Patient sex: M
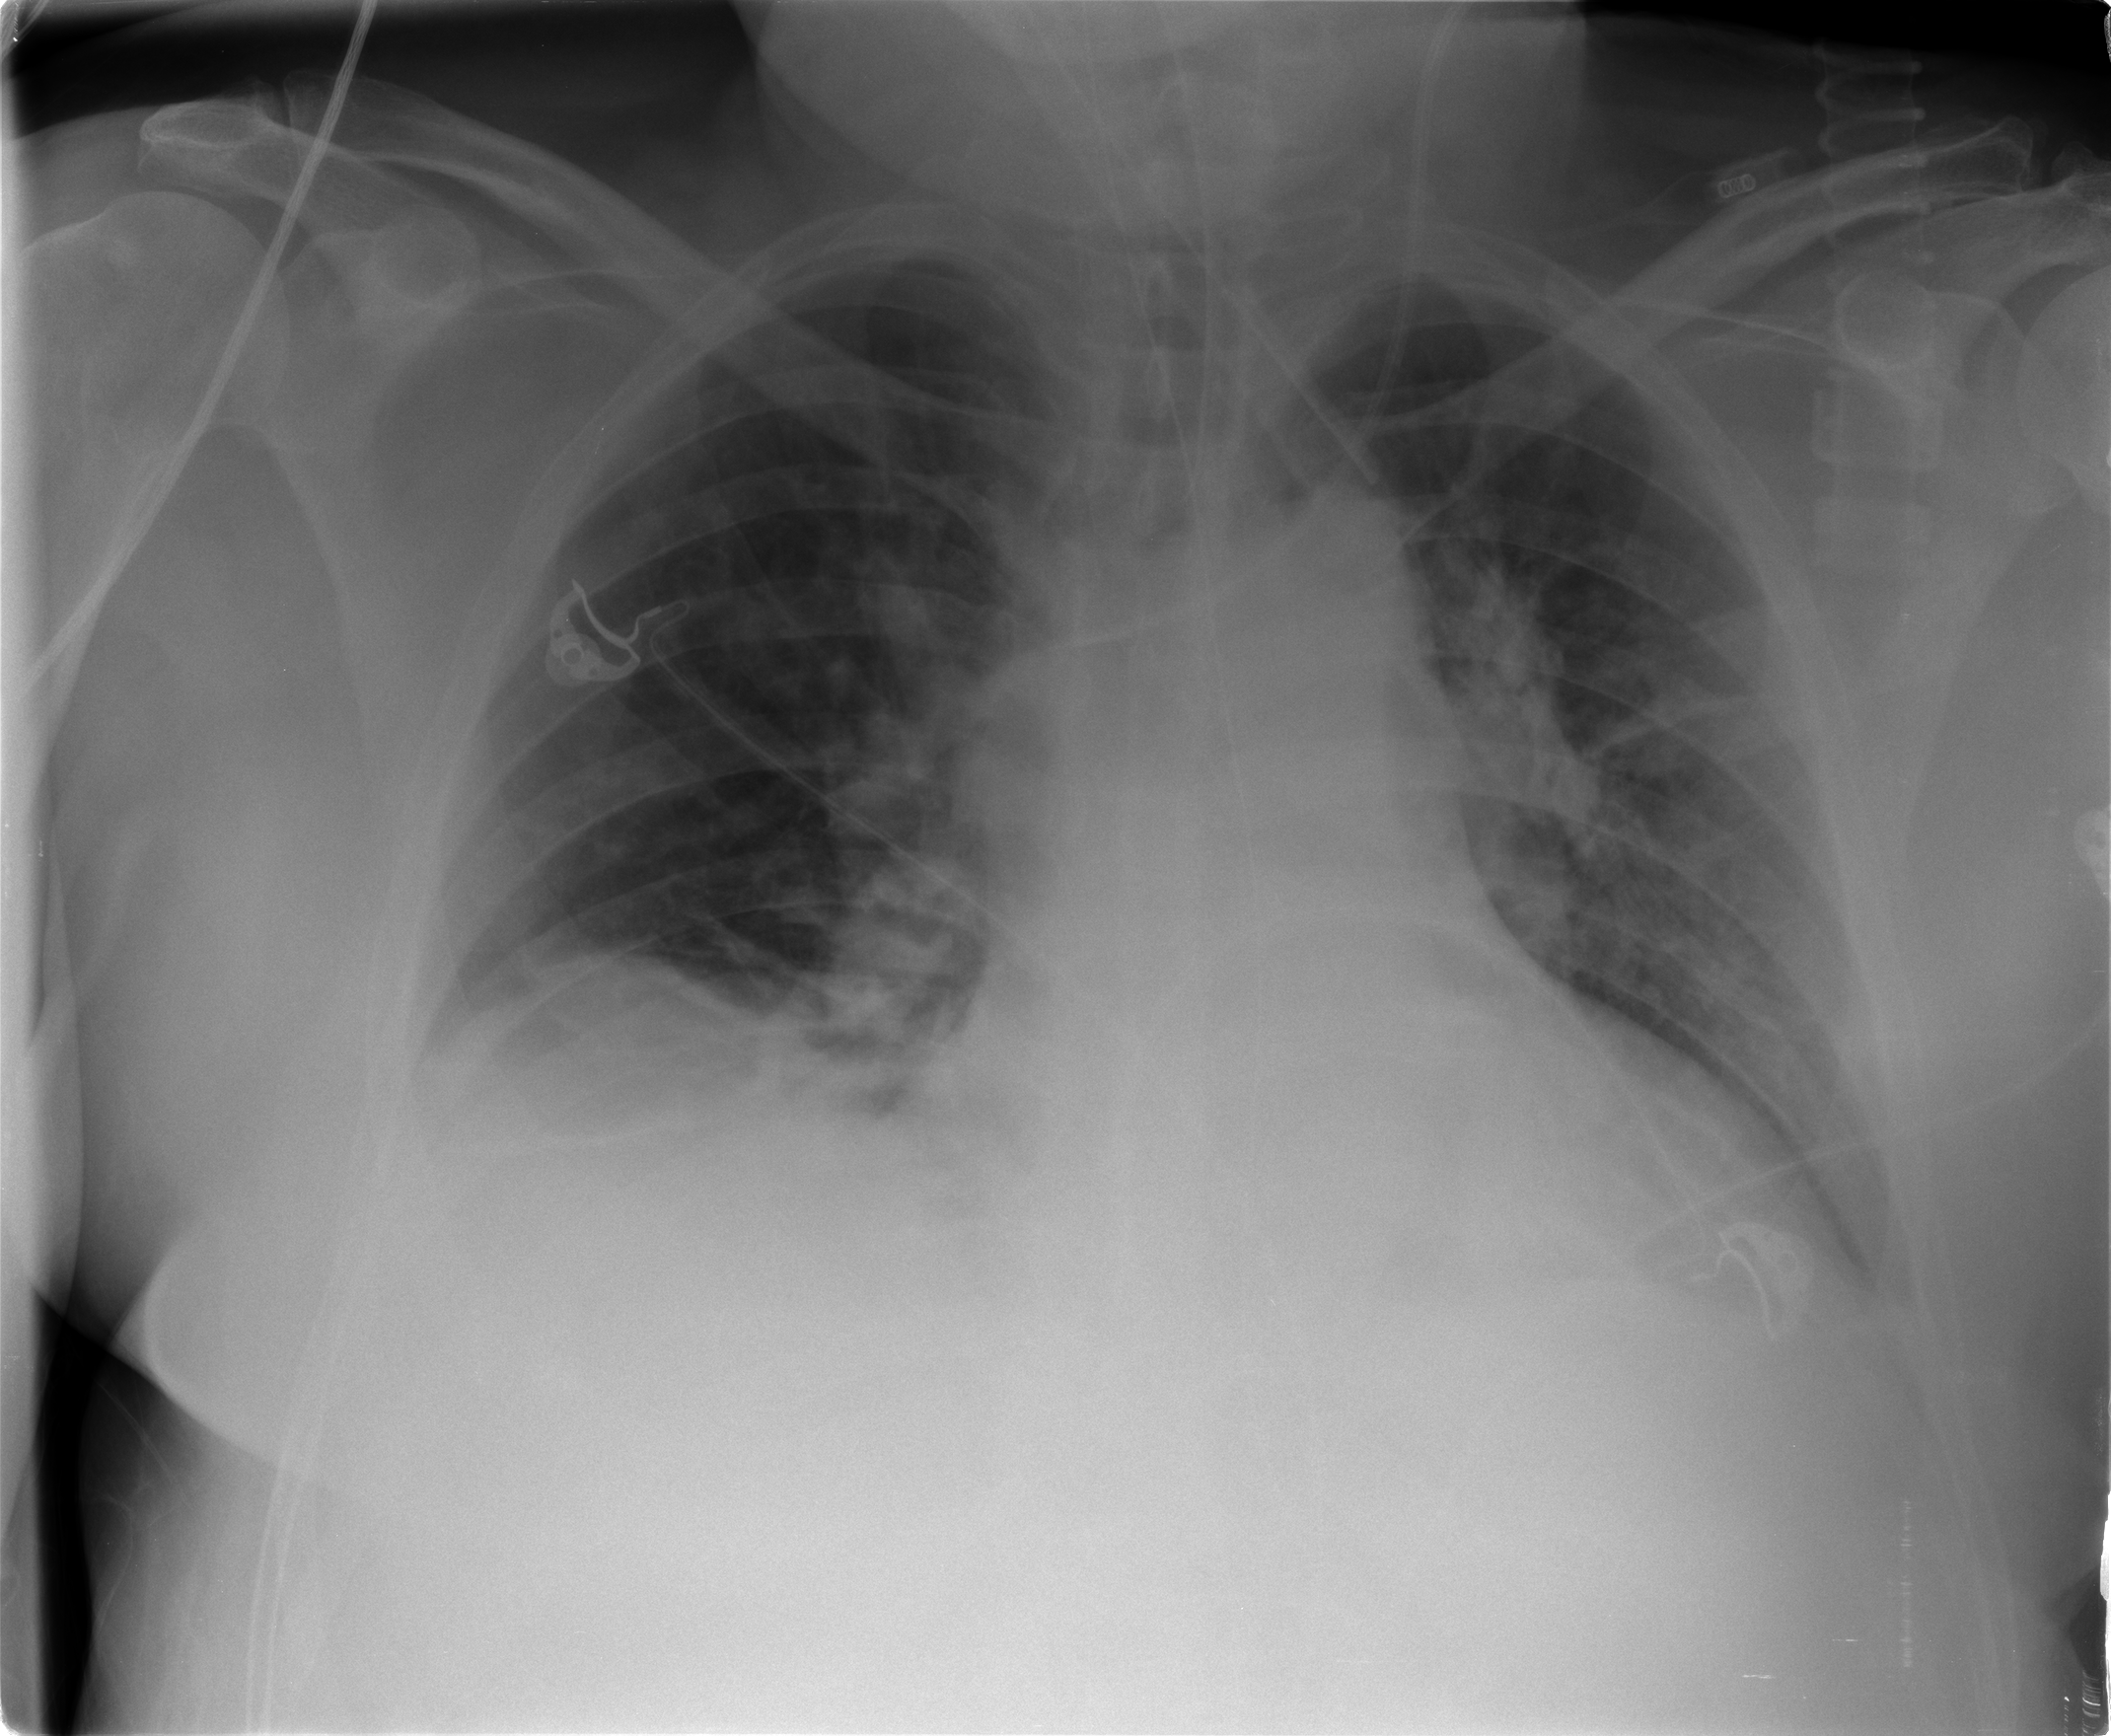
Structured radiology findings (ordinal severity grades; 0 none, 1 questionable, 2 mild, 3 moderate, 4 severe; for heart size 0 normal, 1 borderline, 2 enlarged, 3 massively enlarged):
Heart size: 2
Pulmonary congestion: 2
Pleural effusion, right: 1
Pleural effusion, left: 1
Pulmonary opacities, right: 0
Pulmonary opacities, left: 0
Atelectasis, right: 2
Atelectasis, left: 2